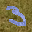
Label: 3